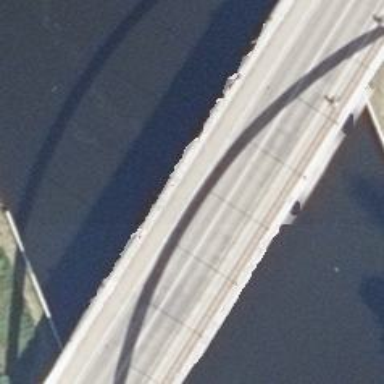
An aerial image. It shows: There is bridge in the image.